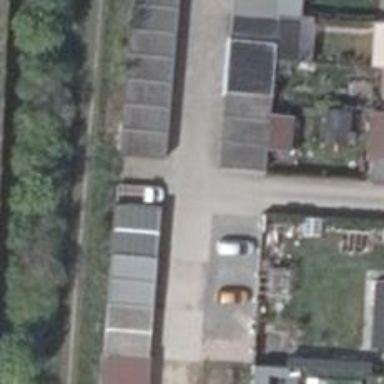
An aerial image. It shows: Driveway.